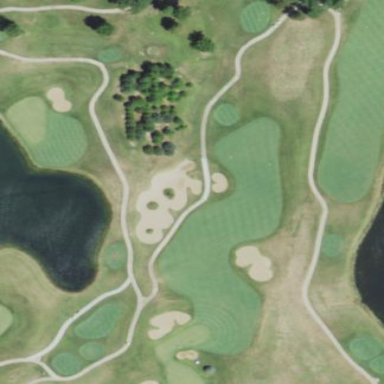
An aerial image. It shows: Grassland area characterized by golf fairways with natural grass.